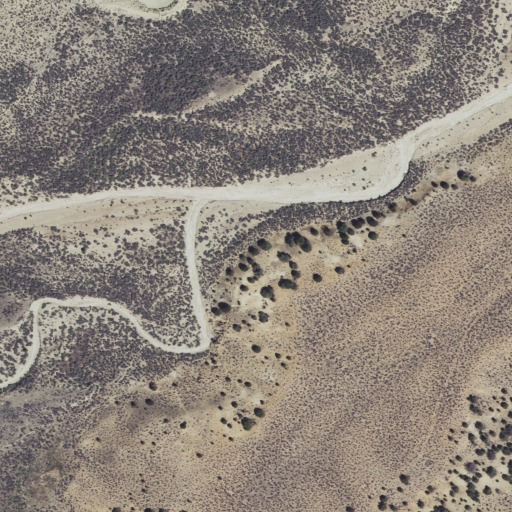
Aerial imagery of valley in Utah named Trap Canyon Wash containing only shrub